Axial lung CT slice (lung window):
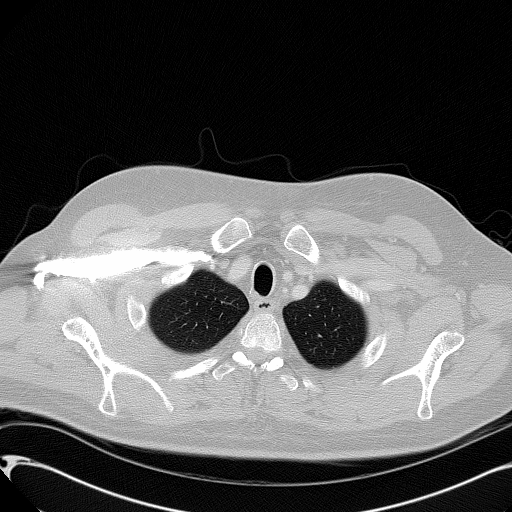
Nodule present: no